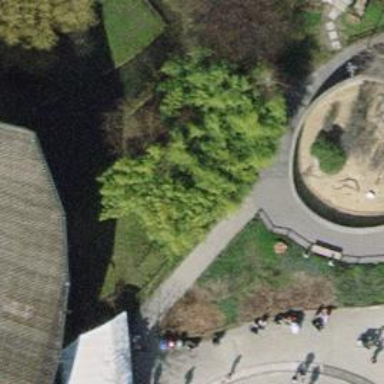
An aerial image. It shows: Concrete steps with ramp available for accessibility.